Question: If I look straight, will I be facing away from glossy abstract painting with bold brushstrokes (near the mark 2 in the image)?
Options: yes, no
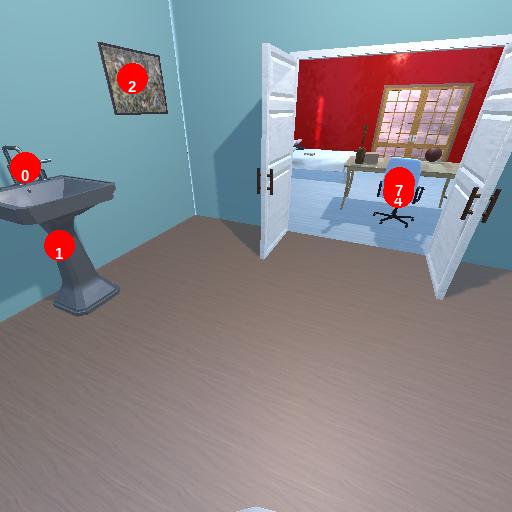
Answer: yes